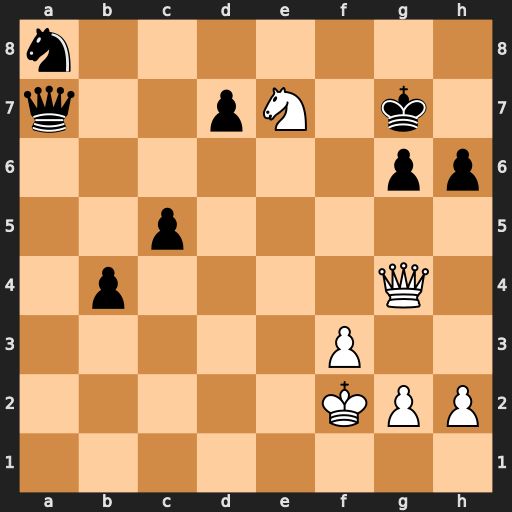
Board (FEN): n7/q2pN1k1/6pp/2p5/1p4Q1/5P2/5KPP/8
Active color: w
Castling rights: -
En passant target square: -
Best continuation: Qxg6+ Kf8 Qf6+ Ke8 Nf5